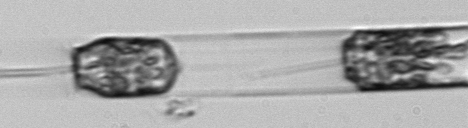
Label: Ditylum_brightwellii